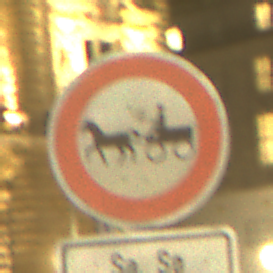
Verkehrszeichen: VerbotGespannfuhrwerke
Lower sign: ZeitangabenMitBeschraenkungAufWochentage9
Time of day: Night
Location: Outdoor (Urban)
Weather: Overcast
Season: NotSpecified
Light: Artificial